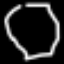
Label: octagon